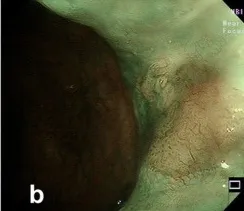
(B,C) Lesion observed under NBI.
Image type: endoscopy (gi_endoscopy)